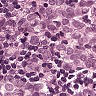
Metastatic tissue present: yes